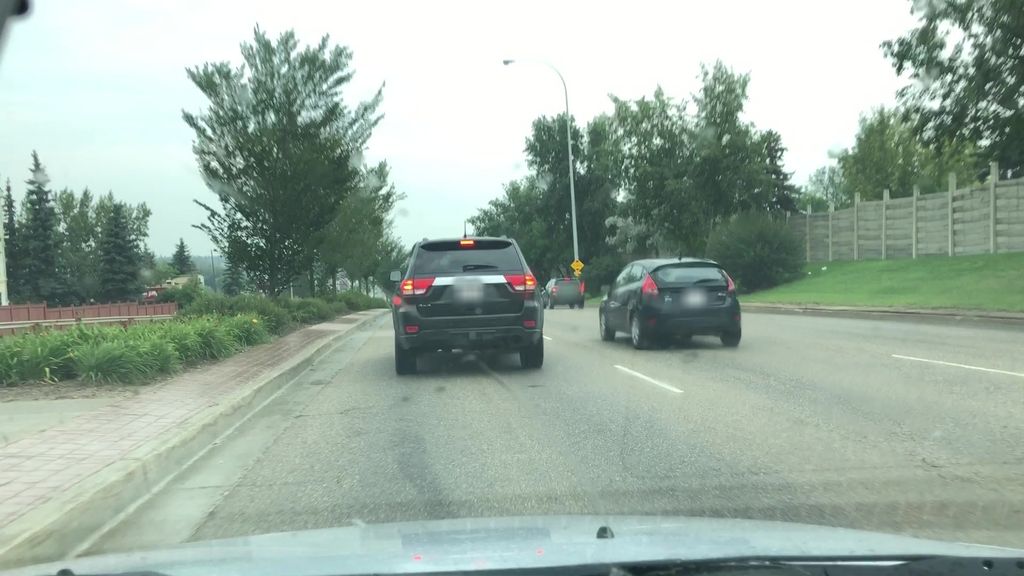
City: edmonton